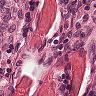
Metastatic tissue present: no